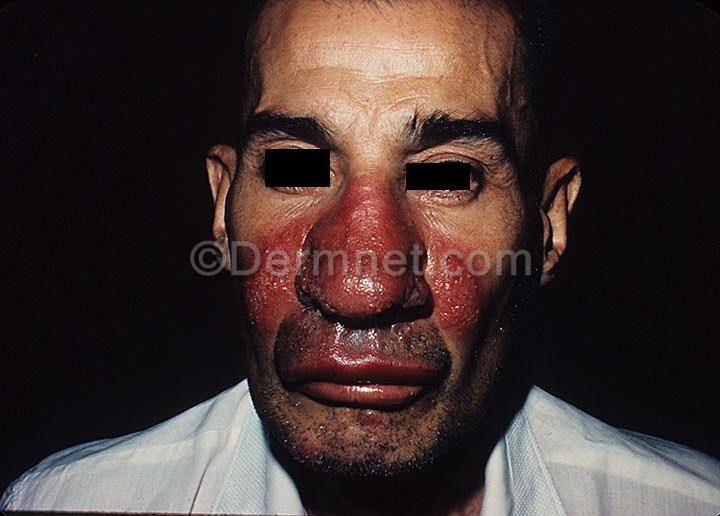
Disease: Scabies Lyme Disease and other Infestations and Bites